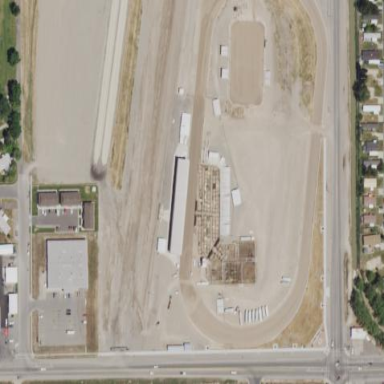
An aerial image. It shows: Track on leisure land used for horse racing.